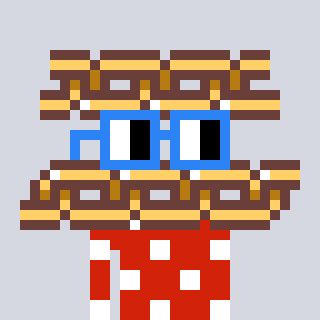
a pixel art character with square blue glasses, a chain-shaped head and a red-colored body on a cool background